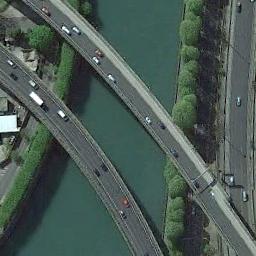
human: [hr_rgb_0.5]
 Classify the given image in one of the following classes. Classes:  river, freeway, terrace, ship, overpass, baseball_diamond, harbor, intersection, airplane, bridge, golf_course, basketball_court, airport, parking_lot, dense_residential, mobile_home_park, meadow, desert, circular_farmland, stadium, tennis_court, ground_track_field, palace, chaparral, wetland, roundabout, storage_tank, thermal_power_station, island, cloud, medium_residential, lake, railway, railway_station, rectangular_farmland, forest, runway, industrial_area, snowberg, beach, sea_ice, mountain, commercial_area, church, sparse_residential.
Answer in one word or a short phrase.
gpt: bridge